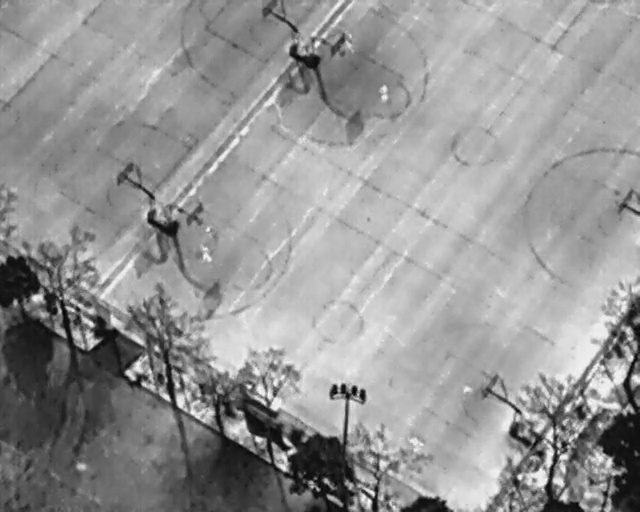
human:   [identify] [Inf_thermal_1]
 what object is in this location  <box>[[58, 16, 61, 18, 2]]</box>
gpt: <ref>1 medium person at the top</ref>

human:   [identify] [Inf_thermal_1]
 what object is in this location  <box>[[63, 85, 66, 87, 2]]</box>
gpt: <ref>1 medium person at the bottom</ref>

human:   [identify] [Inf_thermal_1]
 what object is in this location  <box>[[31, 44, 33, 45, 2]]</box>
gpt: <ref>1 small person at the center</ref>

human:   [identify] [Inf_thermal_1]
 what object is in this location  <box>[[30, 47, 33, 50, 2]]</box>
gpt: <ref>1 large person at the center</ref>